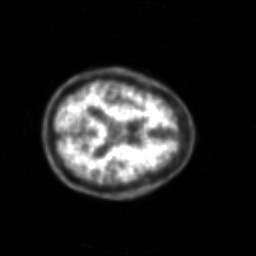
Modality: PET
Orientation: axial
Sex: male
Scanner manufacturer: siemens